Interaction volume radius: 10 \u00c5
Interaction volume height: 10 \u00c5
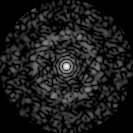
Disorder parameter: 0.8593